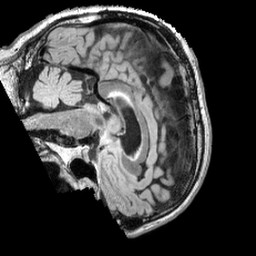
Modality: FLAIR
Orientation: sagittal
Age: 47
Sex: male
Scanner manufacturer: siemens
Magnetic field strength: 3 T
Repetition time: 5 s
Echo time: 0.387 s